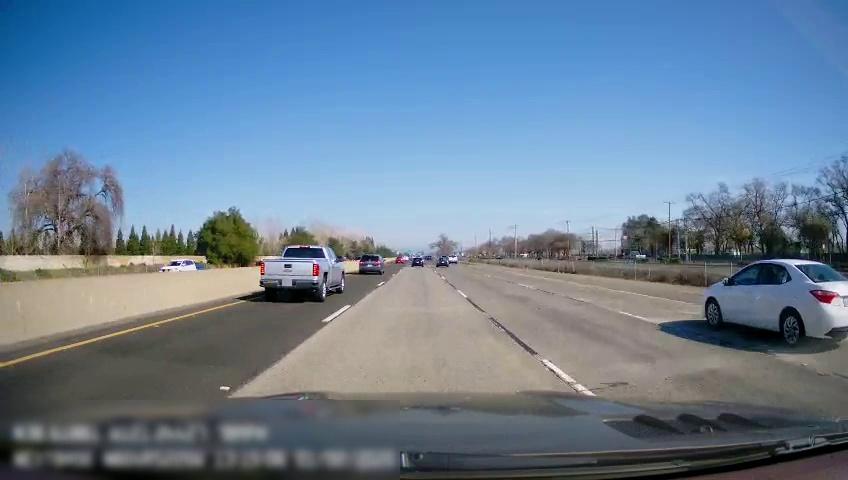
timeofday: Day
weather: Sunny
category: Drivable Space
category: Vehicles | SUV
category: Vehicles | Truck
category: Vehicles | Car
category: Vehicles | Car
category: Vehicles | Car
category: Vehicles | Truck
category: Vehicles | SUV
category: Lanes | Current Lane
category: Lanes | Current Lane
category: Lanes | Current Lane
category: Lanes | Alternate Lane
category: Lanes | Alternate Lane